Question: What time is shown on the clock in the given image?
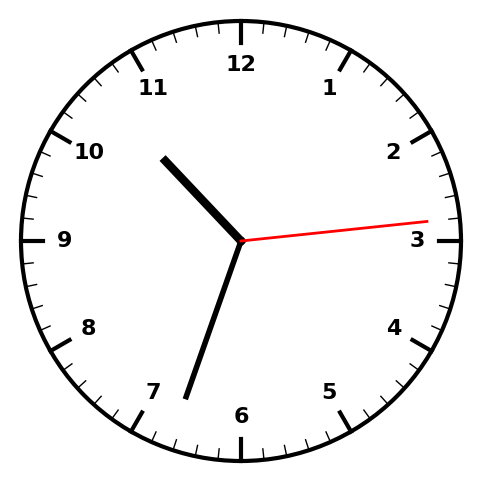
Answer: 10:33:14